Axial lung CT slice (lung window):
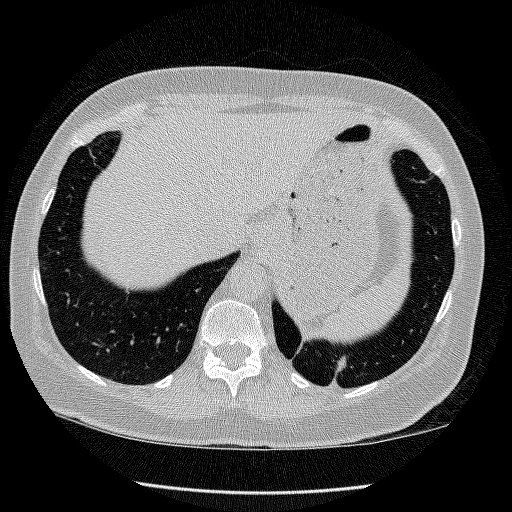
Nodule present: no